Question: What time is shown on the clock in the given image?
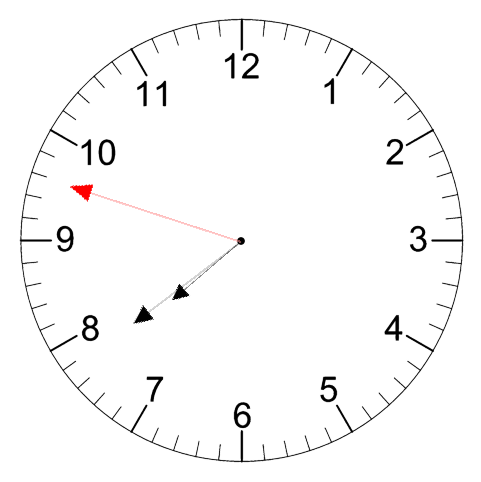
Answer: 07:38:48